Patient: sex M, age 71
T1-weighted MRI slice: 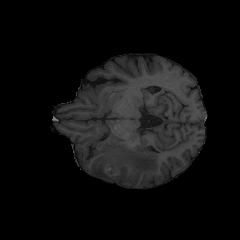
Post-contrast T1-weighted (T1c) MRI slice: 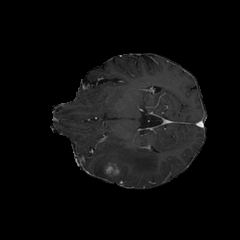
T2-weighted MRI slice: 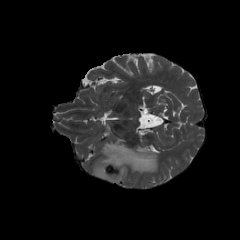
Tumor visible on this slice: yes
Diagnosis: Glioblastoma, IDH-wildtype
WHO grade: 4